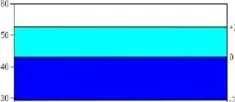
DXA showed increased fat tissue of the abdominal region and decreased fat mass of the upper and lower limbs.
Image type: chart (chart)